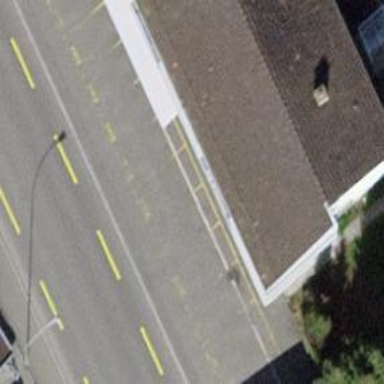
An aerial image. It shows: Parking available on the street side.